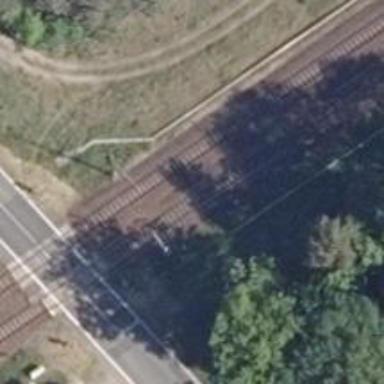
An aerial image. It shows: Railway signal.